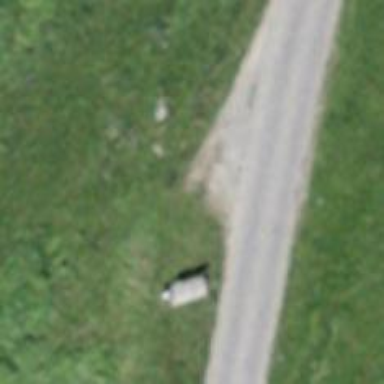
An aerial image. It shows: Bench.